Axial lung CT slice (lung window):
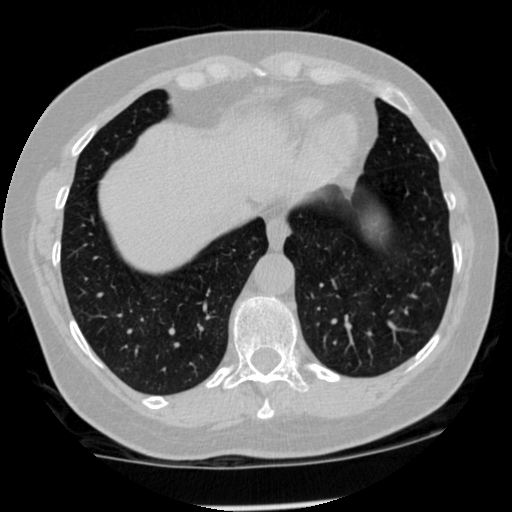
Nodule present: no